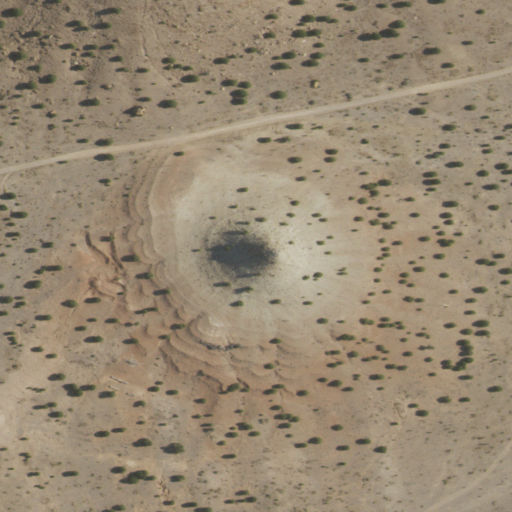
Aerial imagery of mountain in New Mexico named Sugarloaf Butte containing grassland and shrub